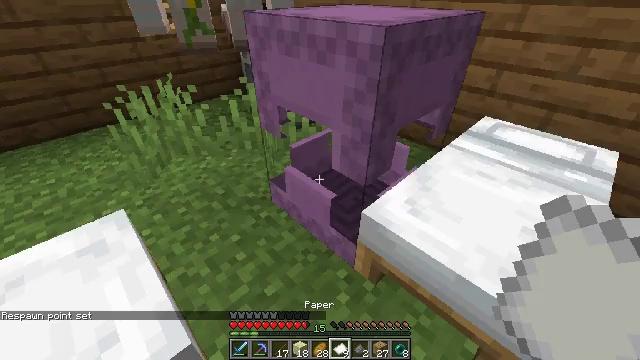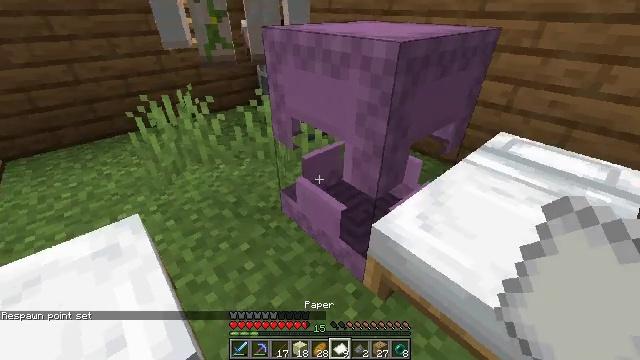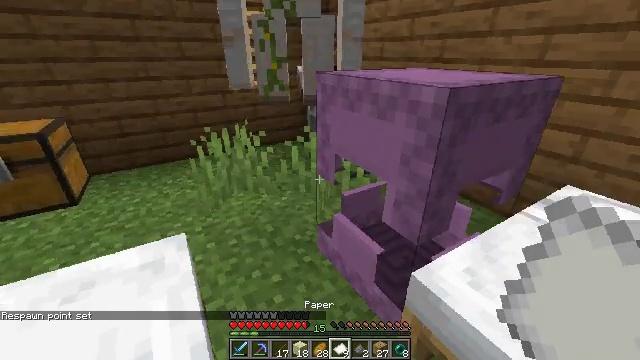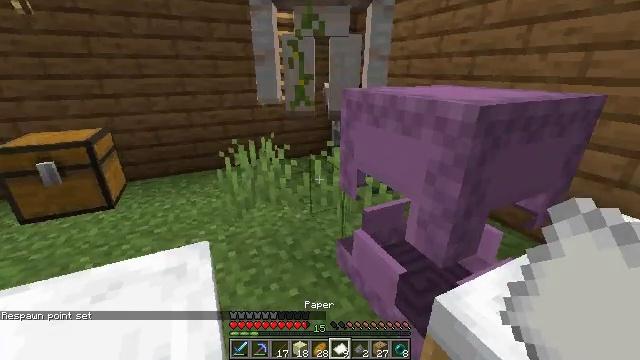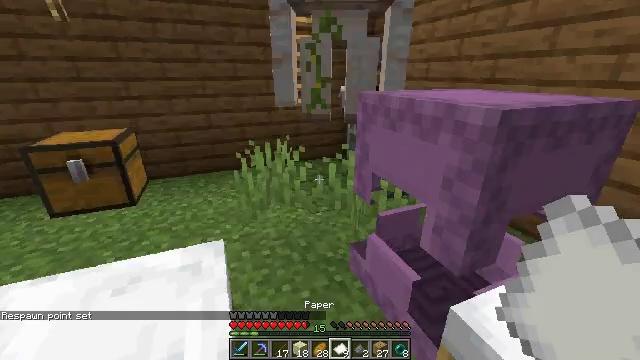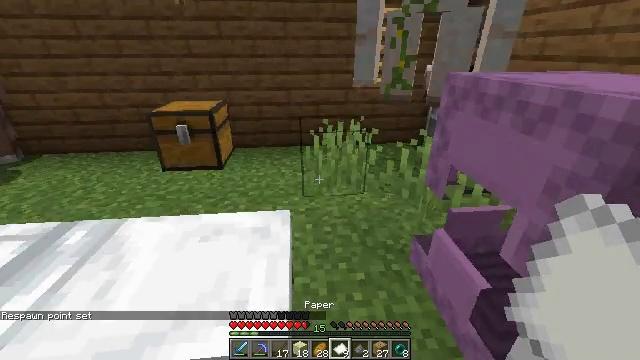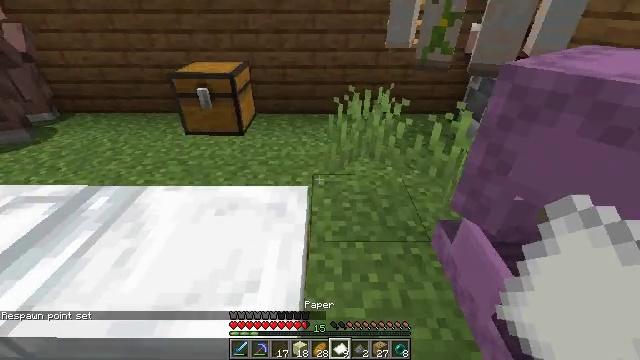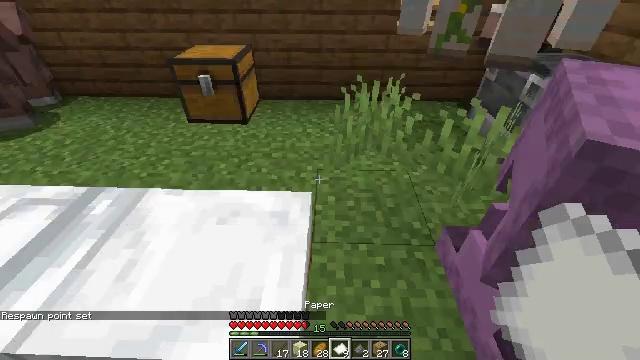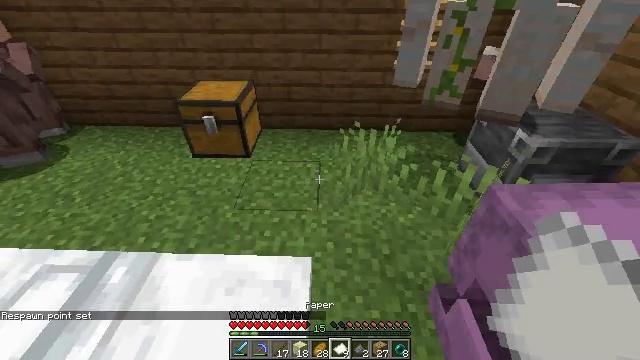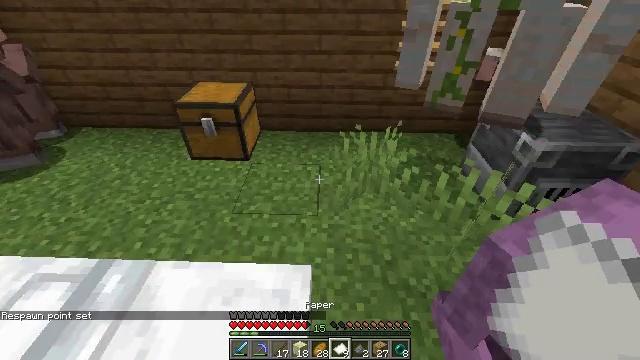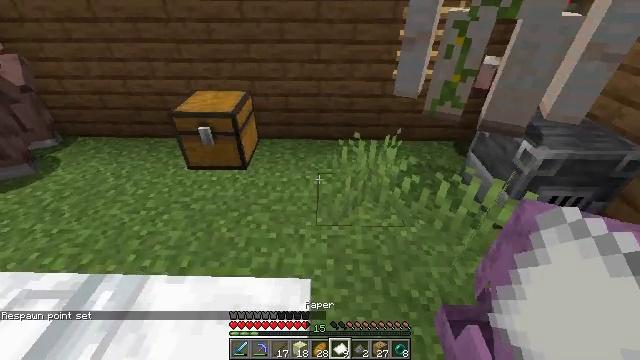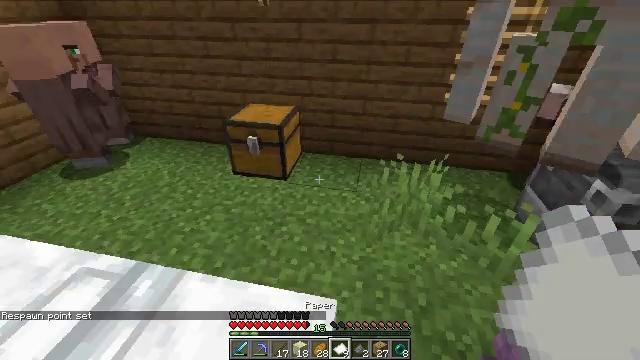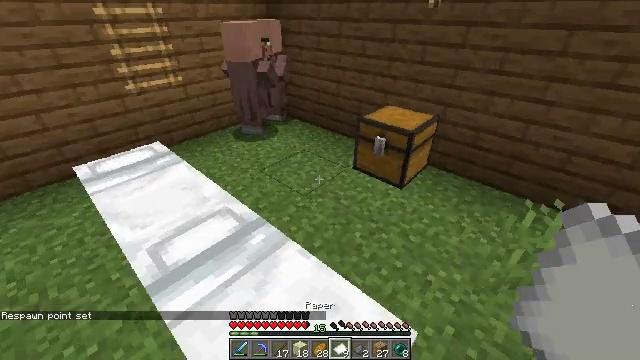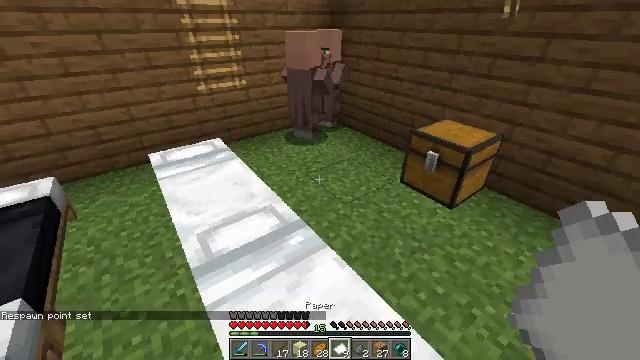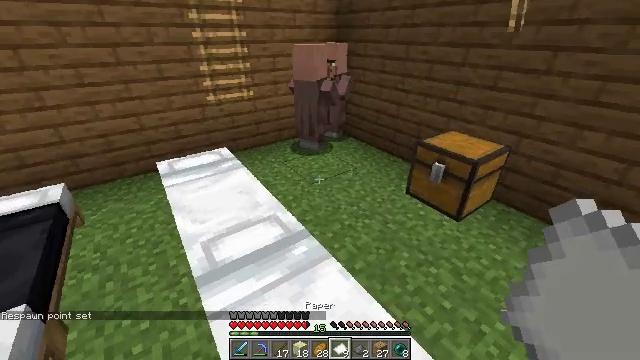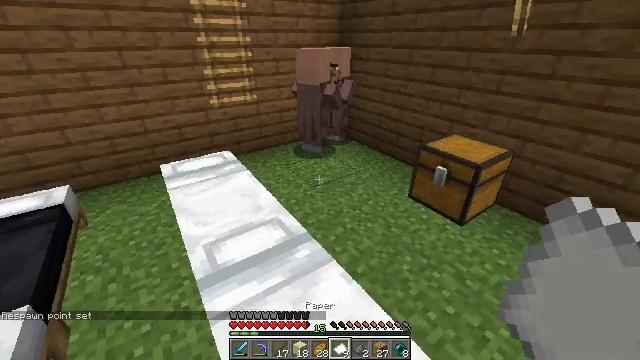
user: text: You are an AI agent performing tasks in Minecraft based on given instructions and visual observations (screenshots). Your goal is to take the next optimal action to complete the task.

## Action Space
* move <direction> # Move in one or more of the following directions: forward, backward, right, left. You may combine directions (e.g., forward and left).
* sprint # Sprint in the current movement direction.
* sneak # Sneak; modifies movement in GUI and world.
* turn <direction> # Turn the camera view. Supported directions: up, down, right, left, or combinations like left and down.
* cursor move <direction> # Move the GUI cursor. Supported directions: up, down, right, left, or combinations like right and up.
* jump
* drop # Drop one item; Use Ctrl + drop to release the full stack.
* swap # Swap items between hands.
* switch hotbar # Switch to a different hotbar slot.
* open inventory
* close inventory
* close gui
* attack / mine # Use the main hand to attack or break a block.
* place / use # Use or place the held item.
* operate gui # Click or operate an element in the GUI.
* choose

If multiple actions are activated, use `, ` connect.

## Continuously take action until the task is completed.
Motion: motion action
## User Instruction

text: Make a firework rocket with paper and gunpowder.
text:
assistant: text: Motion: turn left and up, close gui
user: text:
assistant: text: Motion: turn left and up, open inventory
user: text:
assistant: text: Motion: turn left and up
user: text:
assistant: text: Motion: turn left
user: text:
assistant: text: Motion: move forward, turn left and down
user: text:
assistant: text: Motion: move forward, turn left and down
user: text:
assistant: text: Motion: move forward, turn left and down
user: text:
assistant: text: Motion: no_op
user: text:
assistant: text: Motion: no_op
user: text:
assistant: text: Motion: turn up
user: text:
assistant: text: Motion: turn left and up
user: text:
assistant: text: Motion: turn left
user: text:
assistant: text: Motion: turn left and up
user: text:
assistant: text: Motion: turn left and up
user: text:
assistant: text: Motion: no_op
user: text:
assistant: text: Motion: no_op
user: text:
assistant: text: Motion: no_op
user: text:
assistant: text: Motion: close inventory
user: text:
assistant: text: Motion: close inventory
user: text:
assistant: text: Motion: cursor move right, close inventory
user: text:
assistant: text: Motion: cursor move right and down, open gui
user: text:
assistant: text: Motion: cursor move right and down
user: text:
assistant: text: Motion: cursor move right and down
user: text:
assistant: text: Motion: cursor move right and down
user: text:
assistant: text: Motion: cursor move down
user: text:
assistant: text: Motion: cursor move left and down
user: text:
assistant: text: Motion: cursor move left and down
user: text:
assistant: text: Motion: no_op
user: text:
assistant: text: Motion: no_op
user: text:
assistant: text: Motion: no_op